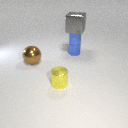
large gray metal cube above small blue metal cylinder